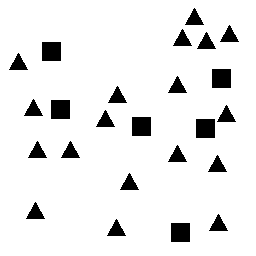
Squares: 6
Triangles: 18
Stars: 0
Total shapes: 24